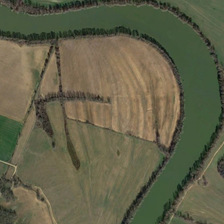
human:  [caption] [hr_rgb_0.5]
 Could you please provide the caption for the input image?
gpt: many green trees and some farmlands are in two sides of a curved river .

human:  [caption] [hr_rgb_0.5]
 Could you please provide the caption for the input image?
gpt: many green trees and some farmlands are in two sides of a curved river .

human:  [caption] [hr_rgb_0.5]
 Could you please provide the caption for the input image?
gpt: many green trees and some farmlands are in two sides of a curved river .

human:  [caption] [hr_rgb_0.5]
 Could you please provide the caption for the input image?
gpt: many green trees and some farmlands are in two sides of a curved river .

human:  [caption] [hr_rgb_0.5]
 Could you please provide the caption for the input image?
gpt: many green trees and some farmlands are in two sides of a curved river .